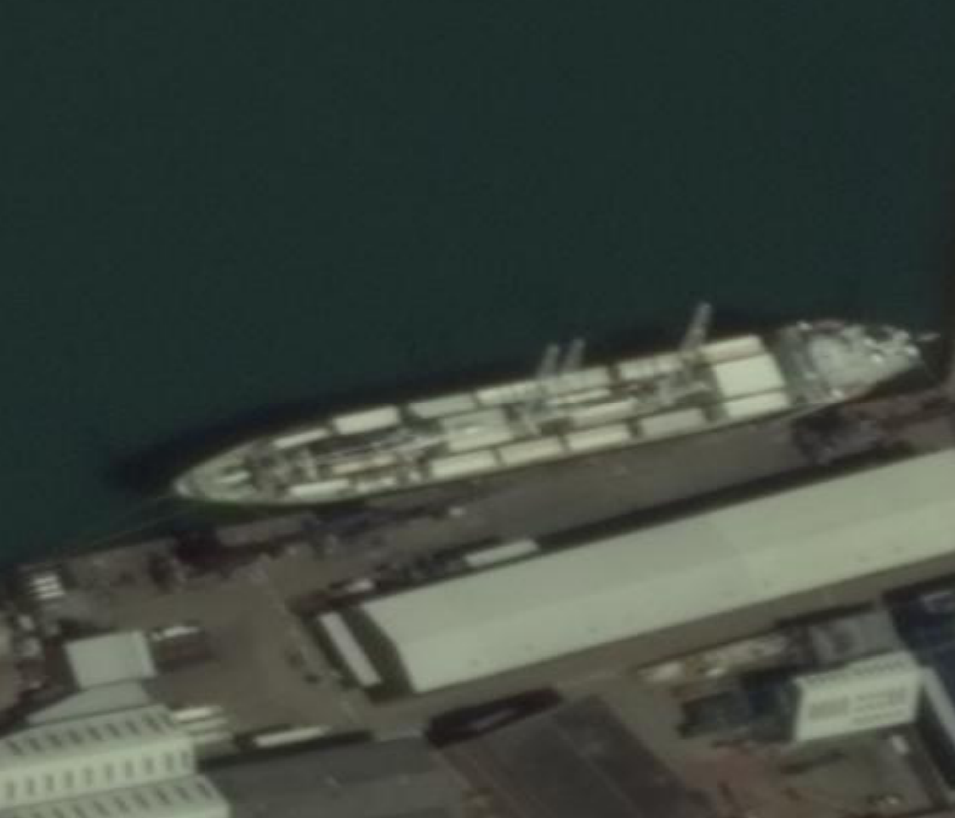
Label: Cargo_ship